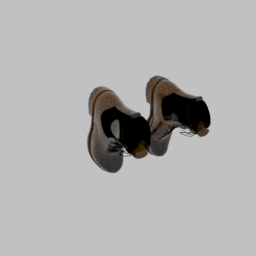
Label: people